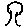
Label: tree